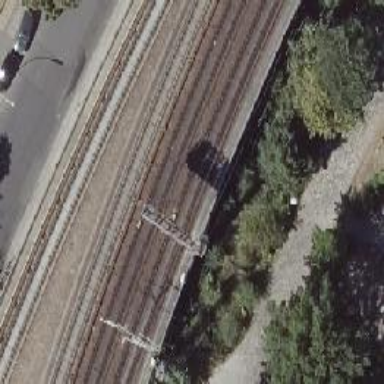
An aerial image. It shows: Railway signal.